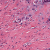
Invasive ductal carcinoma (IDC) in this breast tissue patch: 0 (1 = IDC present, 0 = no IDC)